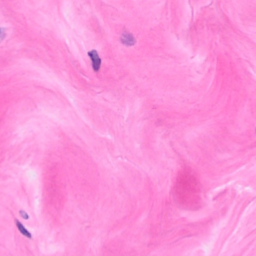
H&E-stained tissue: Breast